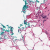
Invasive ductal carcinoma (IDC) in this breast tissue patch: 0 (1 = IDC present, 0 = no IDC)